Field crop: maize
Growth stage: 2
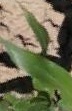
Species: maize